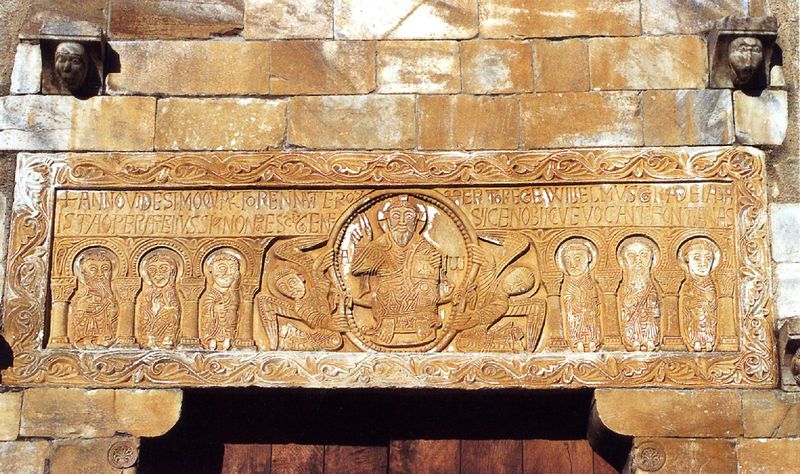
Titel: Saint-Génis-des-fontaines (Roussillon), Sturz des Westportals
Standort: Roussillon (EU - F)
Schlagwörter: flügel, kopf, schatten, menschen, licht, säule, tür, ornament, wand, bibel, steine, kirche, engel, relief, bogen, mauer, romanik, gebälk, mandorla